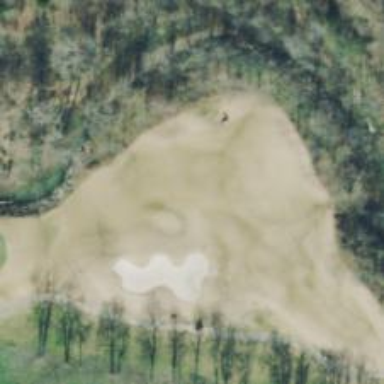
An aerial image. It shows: Golf hole.